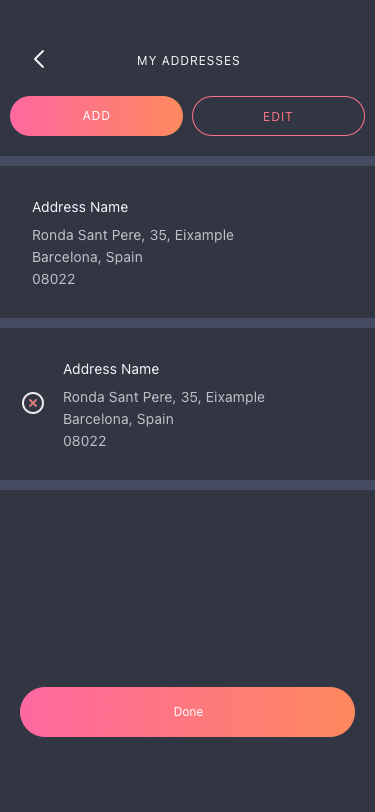
Text in this UI design:
Ronda Sant Pere, 35, Eixample
Barcelona, Spain
08022
Address Name
Ronda Sant Pere, 35, Eixample
Barcelona, Spain
08022
Address Name
MY ADDRESSES